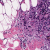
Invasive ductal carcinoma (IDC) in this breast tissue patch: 0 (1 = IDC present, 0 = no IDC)